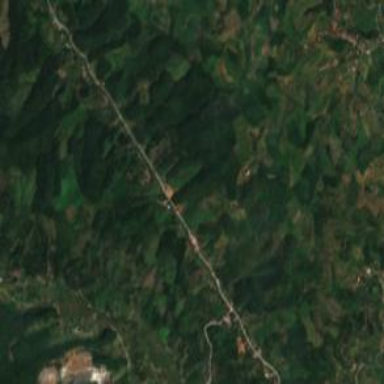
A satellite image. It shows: Trunk highway.